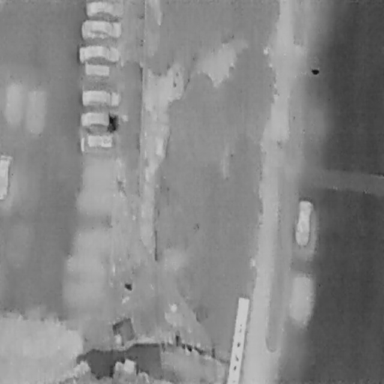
There are eight Cars in the infrared image.